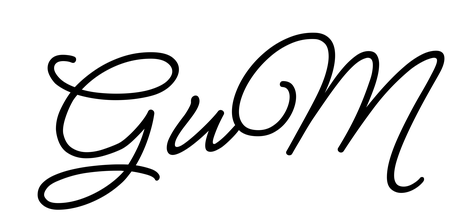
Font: MeowScript-Regular